Field crop: maize
Growth stage: 2
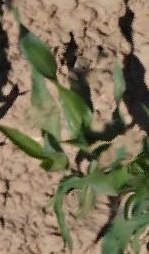
Species: maize